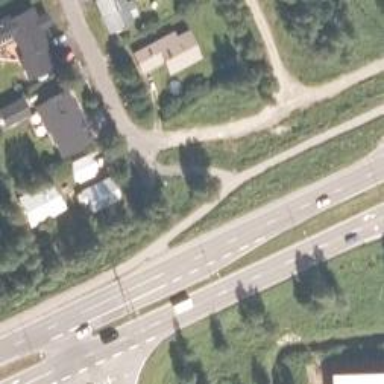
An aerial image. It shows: Cycleway.